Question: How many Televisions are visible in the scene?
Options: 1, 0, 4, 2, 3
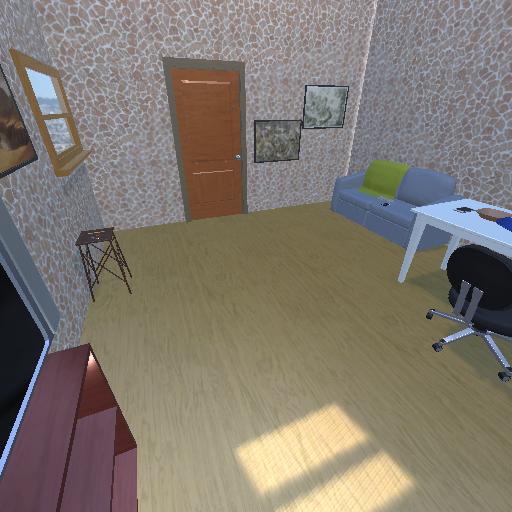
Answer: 1